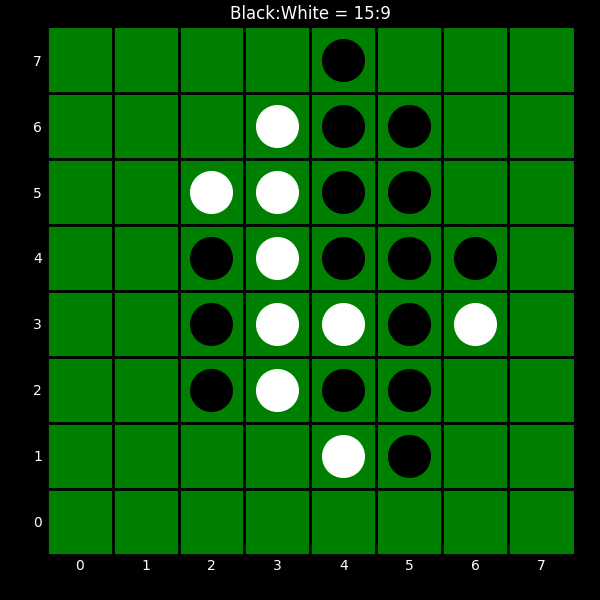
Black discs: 15
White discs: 9